Question: When I add a recording, I always have the same student which appears ???

Edit my problem is solved
<URL>
I think the problem is perhaps in my function index() ?
'''
public function index(Request $request)
{
$user = $request->user();
$payments = Payment::query()
->when($user->hasRole('admin') !== true, function (Builder $query) use ($user) {
$query->where('email', $user->email);
})
->when($request->has('search'), function (Builder $query) use ($request) {
$query->where('name', 'like', '%' . $request->input('search') . '%');
})->with('students:id,name')
->paginate(5);
return view('admin.payments.index', compact('payments'))
->with('display_search', $user->hasRole('admin'));
}
'''
For information my table students has 3 fields '(id, name, email)' and the table payments has 6 fields '(id, date_payment, number_seance, price, total, fk_student)'.
My relationships:
Model :
'''
protected $fillable = ['user_id', 'name', 'email', 'payment_id'];
public function payments(){
return $this->hasMany('App\Payment', 'fk_student');
}
public function user()
{
return $this->belongsTo('App\User', 'id', 'payment_id');
}
'''
Model :
'''
protected $fillable = ['date_payment', 'fk_student', 'number_seance', 'price', 'total'];
public function students(){
return $this->belongsTo('App\Student', 'fk_student');
}
public function user()
{
return $this->belongsTo('App\User', 'id', 'payment_id');
}
'''
Model
'''
public function students()
{
return $this->hasOne('App\Student', 'user_id', 'id');
}
public function payments()
{
return $this->hasOne('App\Student', 'payment_id', 'id');
}
'''
Index blade
'''
<th>Date payment</th>
<th>Number seance</th>
<th>Price</th>
<th>Total</th>
<th>Name</th>
</tr>
</thead>
@foreach($payments as $payment)
<tr>
<td> {{$payment->date_payment->format('d/m/Y') }}</td>
<td> {{$payment->number_seance}}</td>
<td> {{$payment->price}}</td>
<td> {{$payment->total}}</td>
<td> {{$payment->students->first()->name}}</td>
<td>
'''
Thank you for your help.
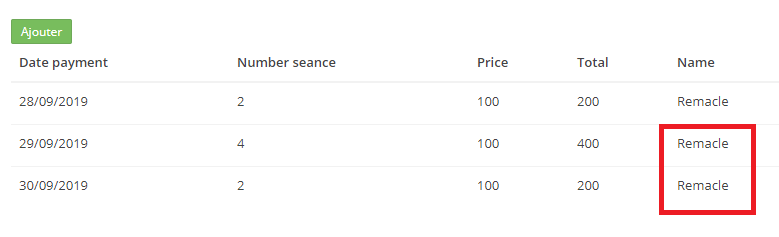
Answer: It looks like both of those queries are trying to query against fields that don't exist on the model you are querying against.
If a user doesn't have admin rights, I think you are trying to just send payments that this particular user has made. But, I don't see where you are linking the related tables to query against the user. This part:
'''
$payments = Payment::query()
->when($user->hasRole('admin') !== true, function (Builder $query) use ($user) {
$query->where('email', $user->email);
})
'''
appears to be looking for an 'email' field on your model. But you said that there wasn't one. You also said there was no email on your student, so I'm not sure how you can connect payment to an email address. IF you had a relationship between user and payment, you could do something like this:
'''
$payments = Payment::whereHas('user', function($query) use($user){
$query->where('users.email', $user->email);
// etc.
'''
And get the payments associated with that user. But there is no FK to do this at present.
It also appears the second part of that query:
'''
$query->where('name', 'like', '%' . $request->input('search') . '%');
})->with('students:id,name')
'''
is trying to query against the name of a , and I don't think this will work since there isn't a name field on the model. If you were trying to get payments for the student in the search, something more like this might work:
'''
$payments = Payment::whereHas('student', function($query) use($request){
$query->where('name', 'like', '%' . $request->input('search') . '%');
// etc.
'''
Note student model relation on payment should be singular (student, not students) to prevent confusion.
This code is not going to solve this - there are a number of items that need attention (I think). But, the big issue that I can see is that you need to push the query against the relationship fields, and not the model. Hopefully you can see where I was trying to go with the related queries and figure out how to tweak your code.